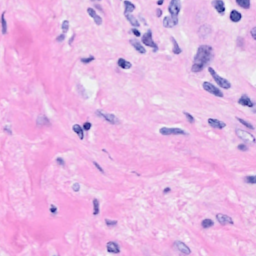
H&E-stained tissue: Breast